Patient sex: M
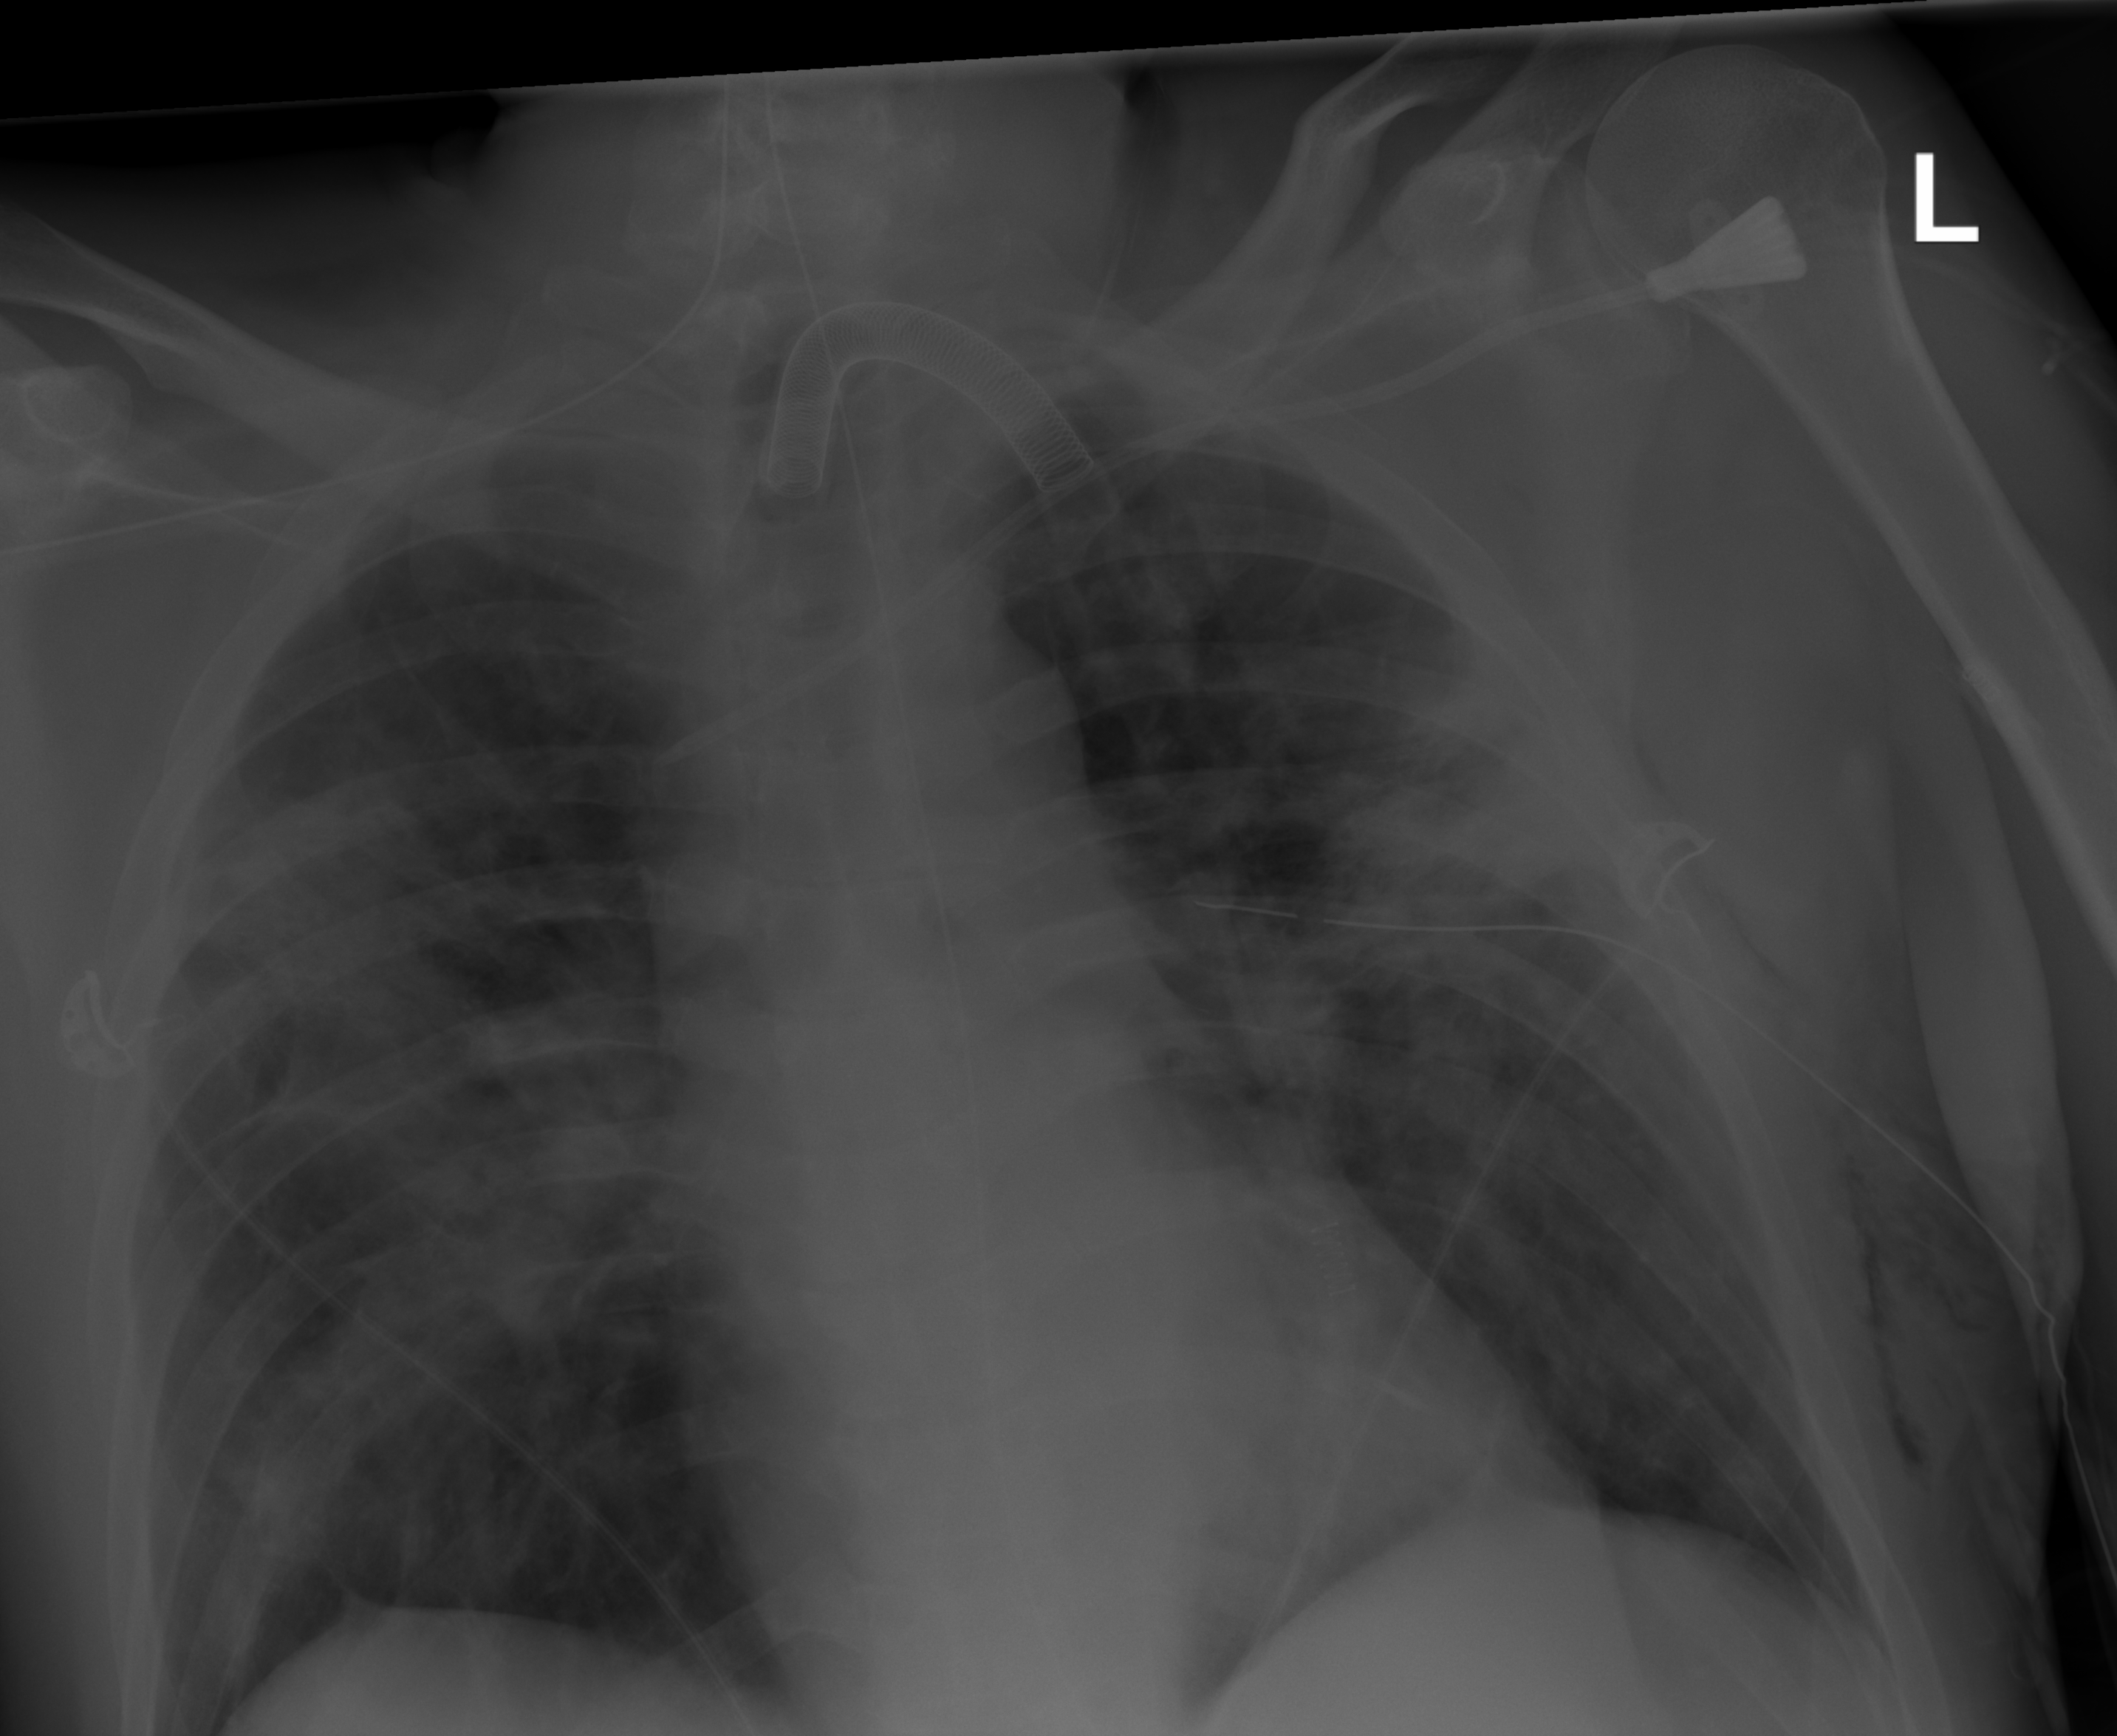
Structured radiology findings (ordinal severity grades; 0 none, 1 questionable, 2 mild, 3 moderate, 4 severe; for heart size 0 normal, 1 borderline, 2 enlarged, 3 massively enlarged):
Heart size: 0
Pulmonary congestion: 0
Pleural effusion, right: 0
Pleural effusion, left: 0
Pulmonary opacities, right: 2
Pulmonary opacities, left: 2
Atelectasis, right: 2
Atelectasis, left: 2